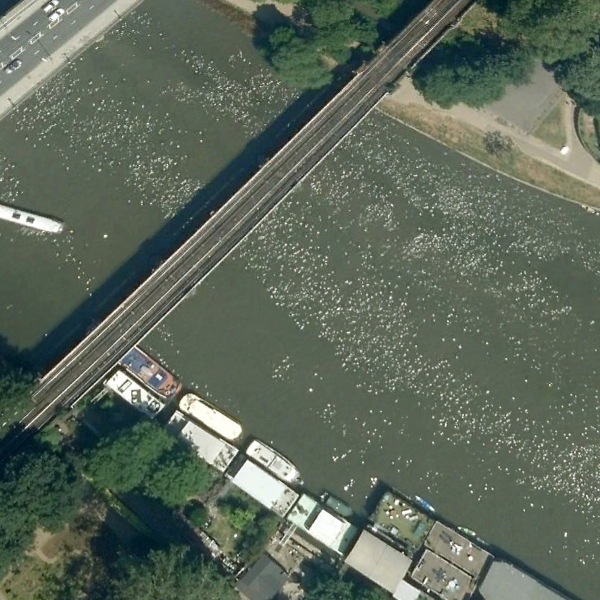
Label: Bridge